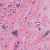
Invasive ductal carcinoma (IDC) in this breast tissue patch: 1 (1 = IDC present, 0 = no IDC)